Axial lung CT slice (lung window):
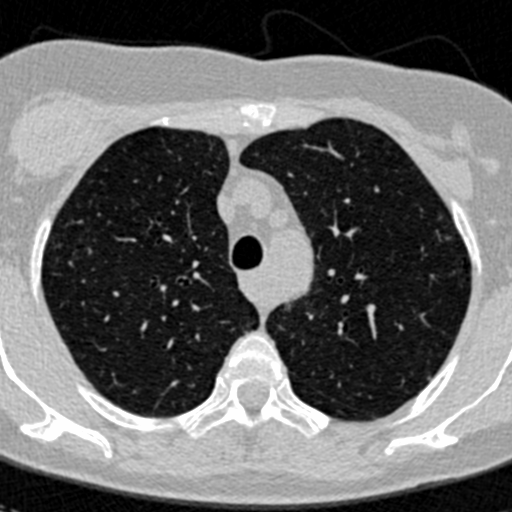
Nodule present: no